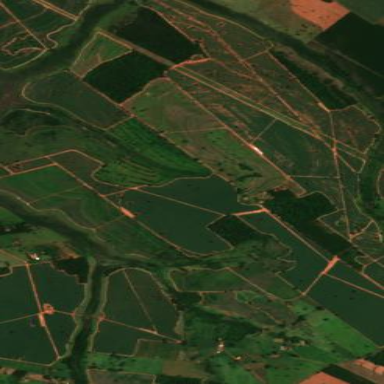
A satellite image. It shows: Farmland with sugarcane crops producing sugar cane.